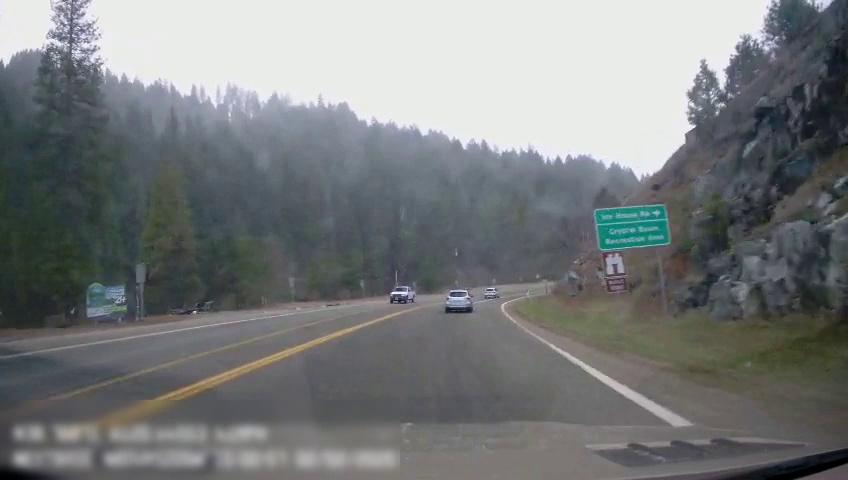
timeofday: Day
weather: Cloudy
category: Drivable Space
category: Vehicles | SUV
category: Vehicles | SUV
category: Vehicles | Truck
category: Lanes | Alternate Lane
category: Lanes | Current Lane
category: Lanes | Opposite Lane
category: Lanes | Opposite Lane
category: Lanes | Alternate Lane
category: Lanes | Current Lane
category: Traffic | Signs
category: Traffic | Signs
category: Traffic | Signs